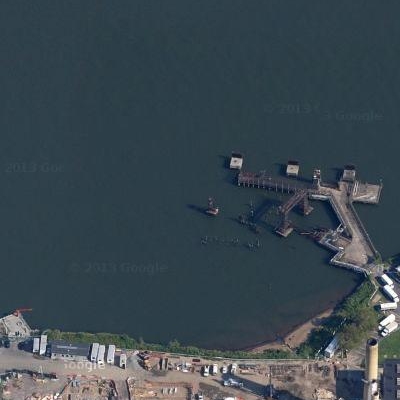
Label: RiverLake